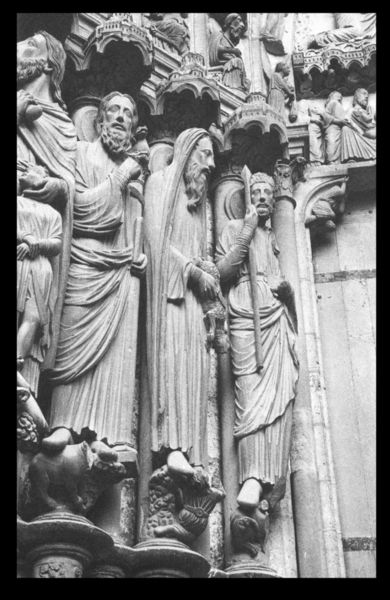
Titel: Maria-Triumph-Portal
Standort: Chartres, Notre-Dame (EU - F)
Schlagwörter: fuß, hand, mann, umhang, grau, köpfe, mund, männer, profil, schwarz, säule, säulen, weiss, blick, schleier, bart, wand, arm, augen, falten, stehen, stein, kirche, gewand, krone, skulptur, relief, füße, bogen, stab, figuren, könig, lanze, detail, bildhauerei, faltenwurf, foto, fotografie, barfuss, dom, schwarzweiß, portal, skulpturen, statuen, chartres, untersicht, baldachin, heilige, speer, jünger, hirten, aufnahme, kapuze, gewände, überdacht, apostel, kamera, balrt